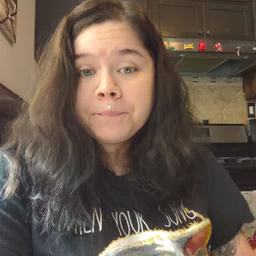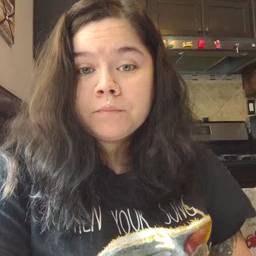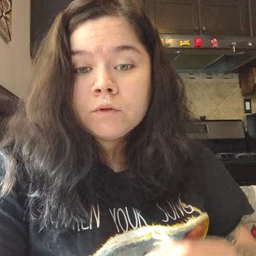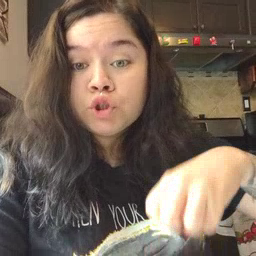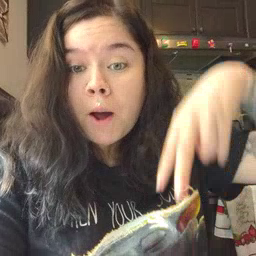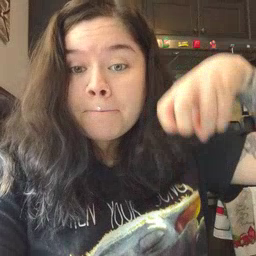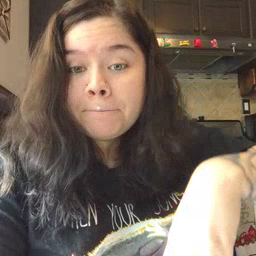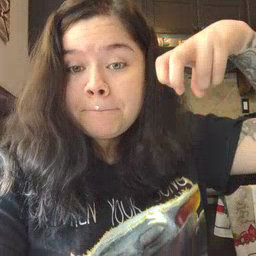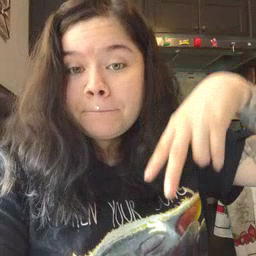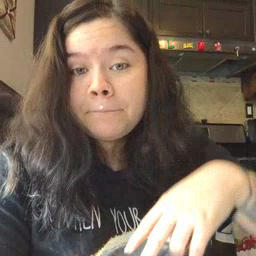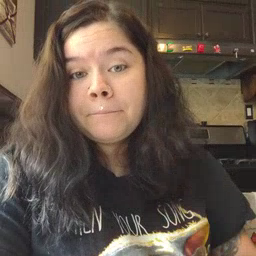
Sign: jump